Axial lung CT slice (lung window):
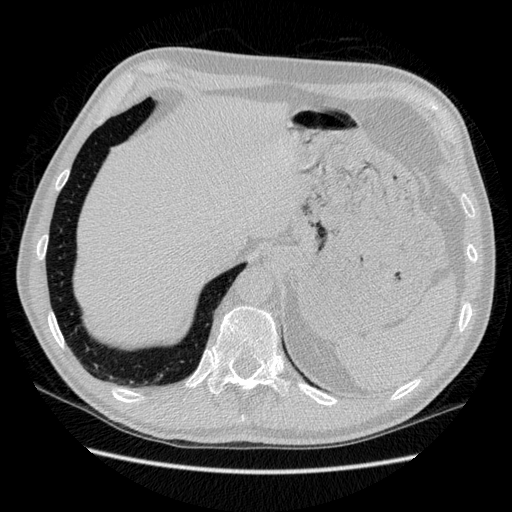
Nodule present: no